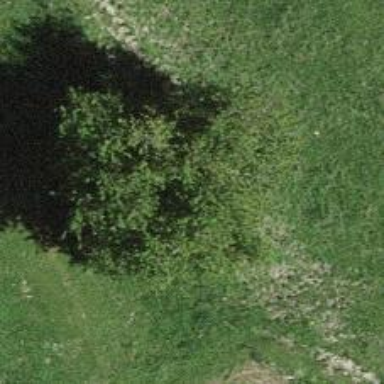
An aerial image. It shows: Beautiful tree in nature.